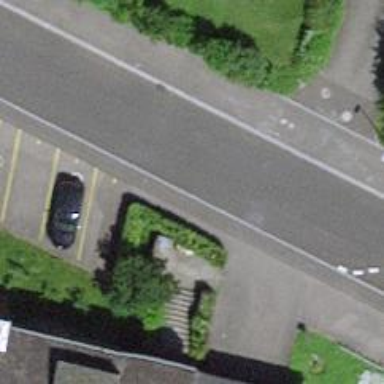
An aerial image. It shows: Hedge barrier.